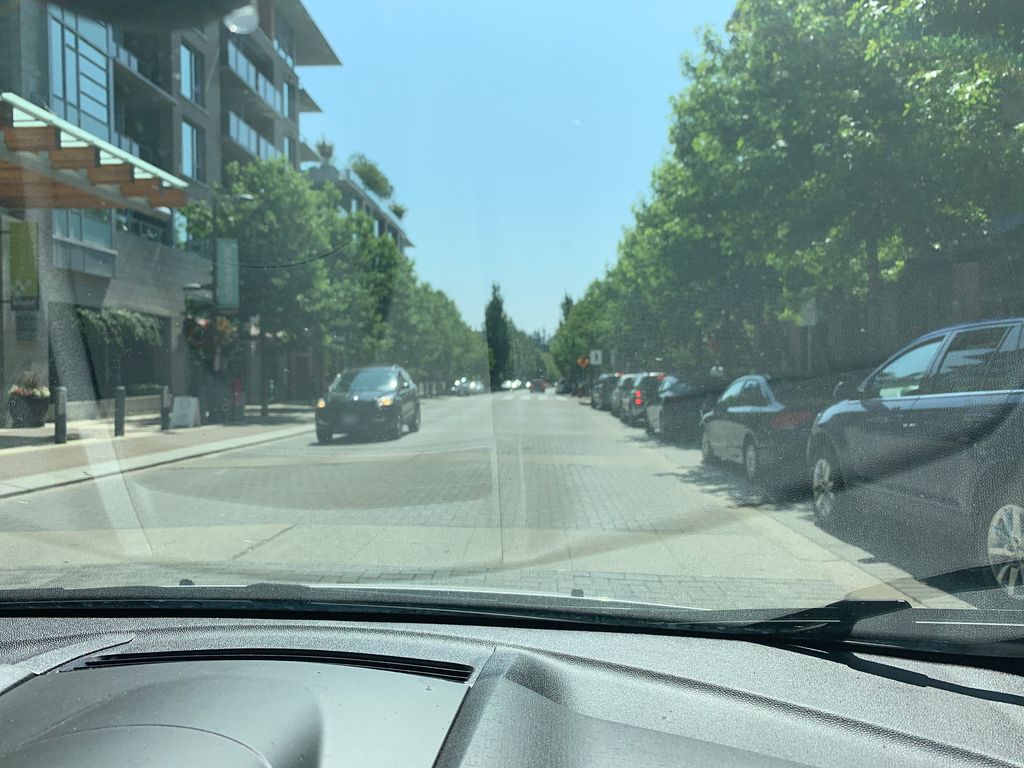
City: vancouver